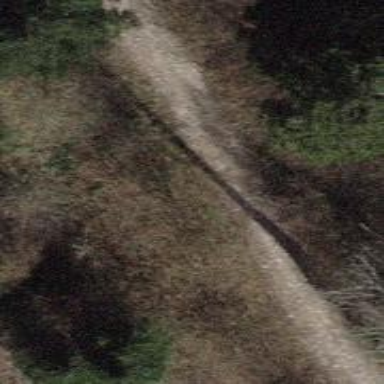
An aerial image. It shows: Ground path.